Interaction volume radius: 5 \u00c5
Interaction volume height: 10 \u00c5
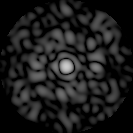
Disorder parameter: 0.8602